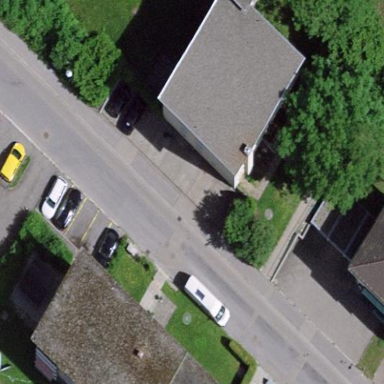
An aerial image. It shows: Apartment building with flat roof.